Question: I want see the stored data in my 'cv::mat' data using Qdebuger. My problem is that the data-type of my 'cv::mat' is 'uchar' while the depth of my 'mat' is 'cv_32f' and I cannot change to a float type.

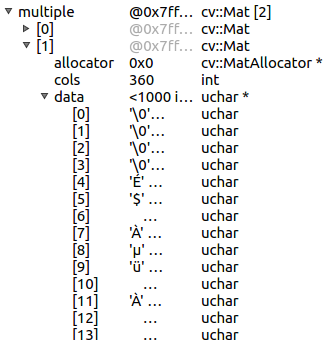
Answer: QT Creator has a special feature to give ability to visualize complex structures more user-friendly. It's called <URL>.
You should write your own debugging helper for 'cv::mat' type. Look <URL> for the samples.